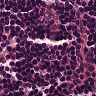
Metastatic tissue present: no